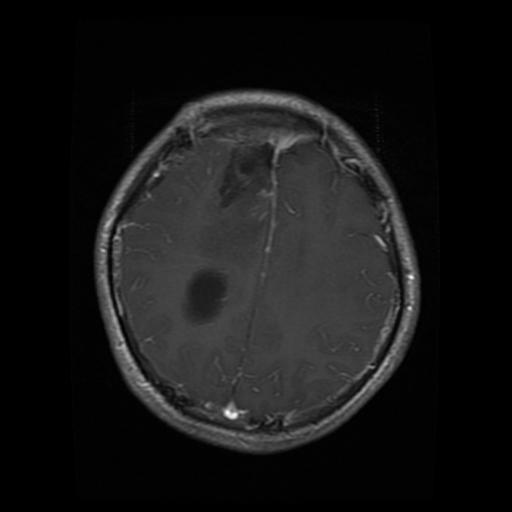
Label: glioma